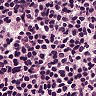
Metastatic tissue present: no